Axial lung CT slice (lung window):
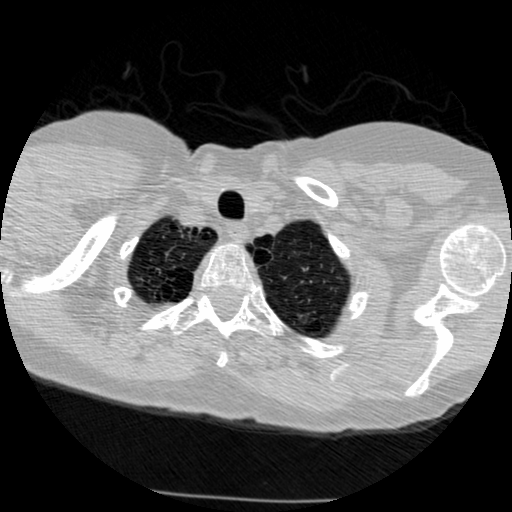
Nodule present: no